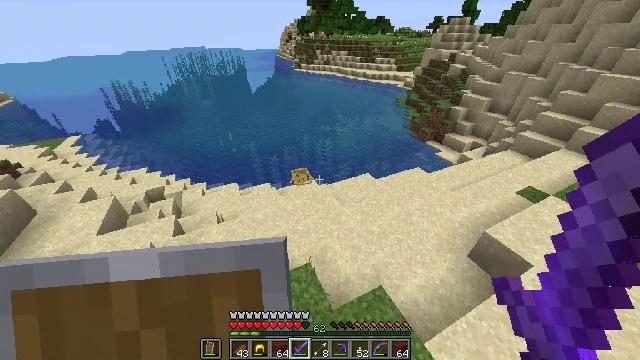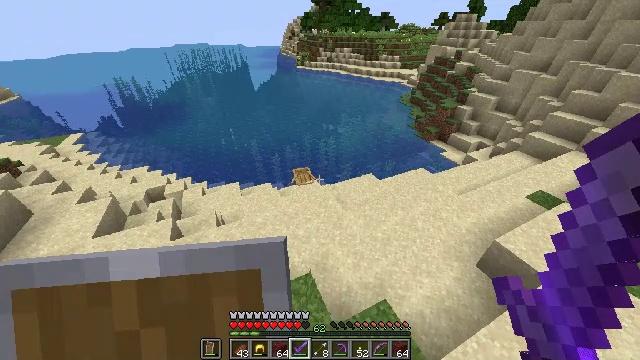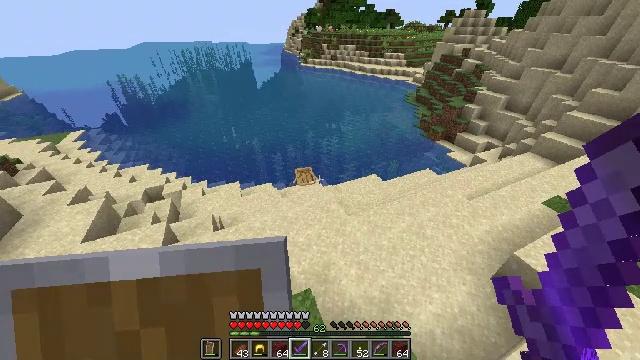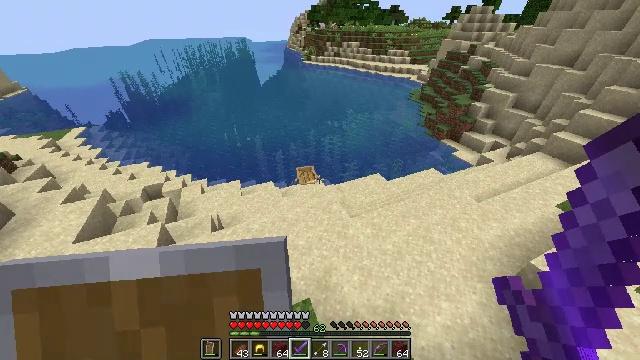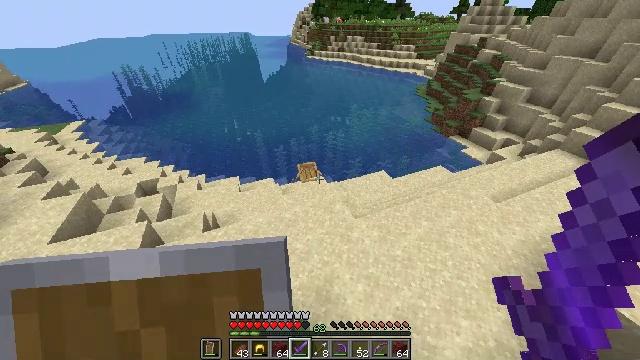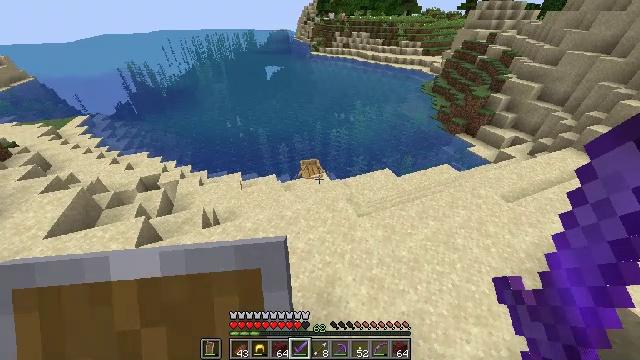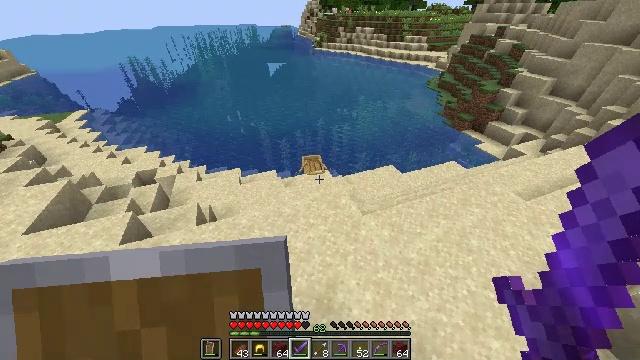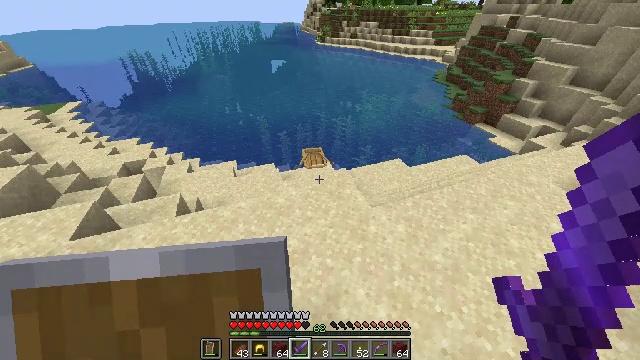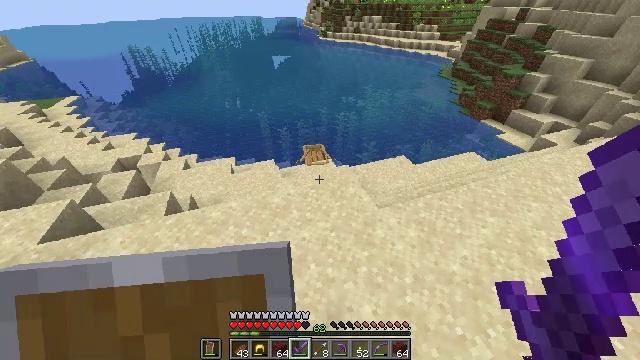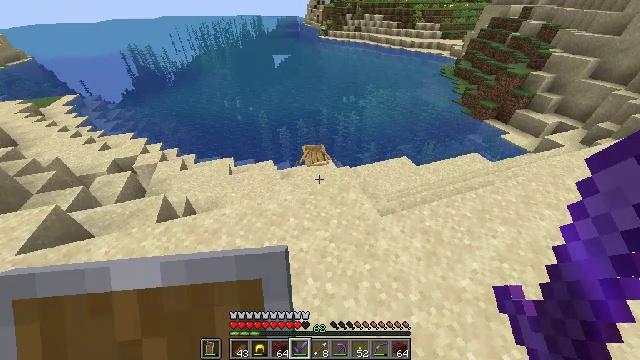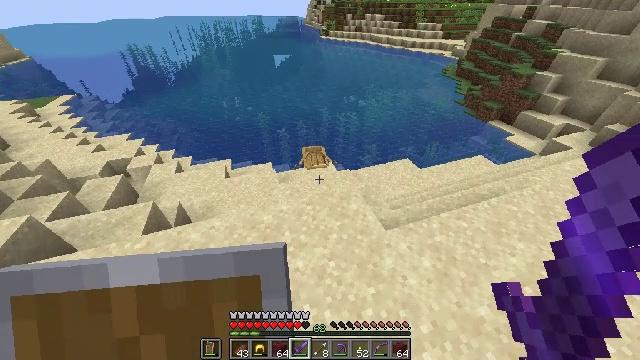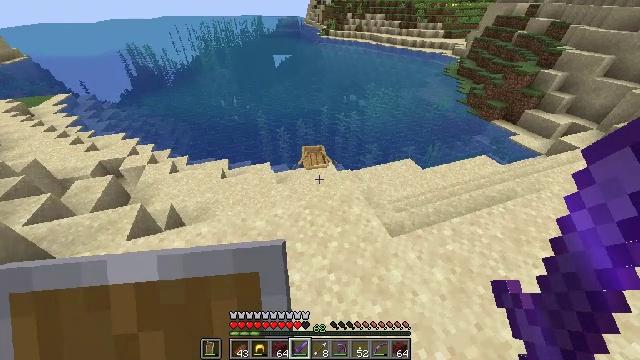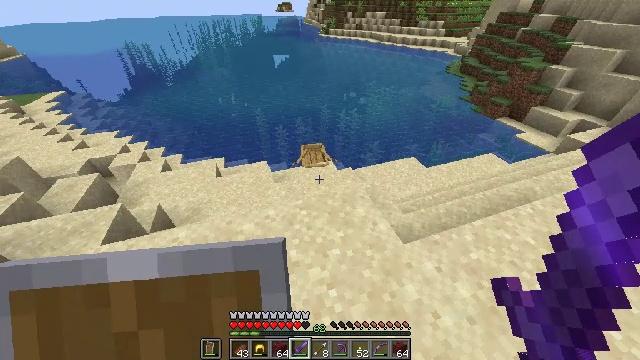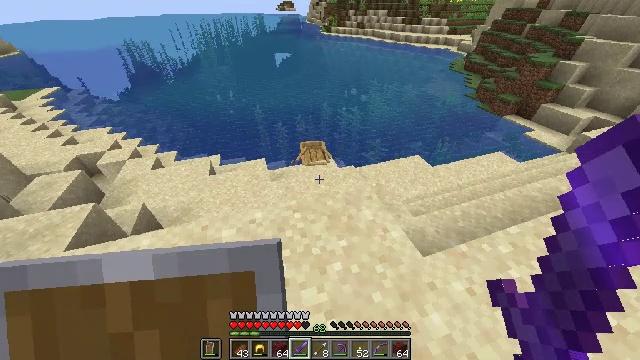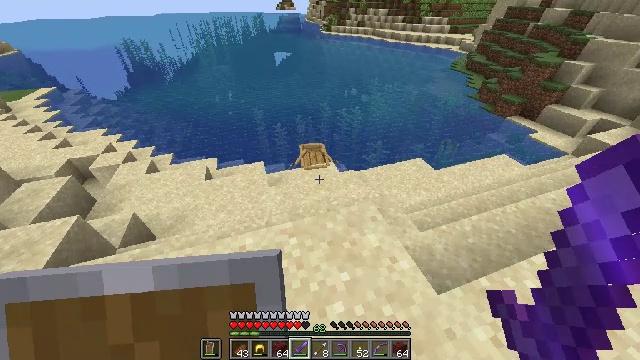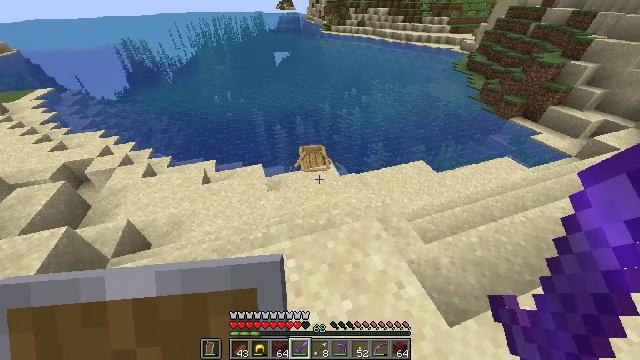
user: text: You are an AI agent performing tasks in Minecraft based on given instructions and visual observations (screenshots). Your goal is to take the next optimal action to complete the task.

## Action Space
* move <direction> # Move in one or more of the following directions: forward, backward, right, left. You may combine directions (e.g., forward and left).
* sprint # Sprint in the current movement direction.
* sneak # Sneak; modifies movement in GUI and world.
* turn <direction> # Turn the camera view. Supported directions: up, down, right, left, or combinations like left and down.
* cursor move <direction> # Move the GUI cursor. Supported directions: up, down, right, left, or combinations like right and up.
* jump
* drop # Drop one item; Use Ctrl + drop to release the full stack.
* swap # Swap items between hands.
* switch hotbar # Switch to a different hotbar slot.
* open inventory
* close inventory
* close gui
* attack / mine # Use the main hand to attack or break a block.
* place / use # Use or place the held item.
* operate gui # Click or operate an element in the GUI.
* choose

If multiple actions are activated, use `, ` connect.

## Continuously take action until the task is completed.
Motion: motion action
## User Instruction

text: Retrieve the ender chest safely.
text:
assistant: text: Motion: move forward
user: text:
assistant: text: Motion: move forward
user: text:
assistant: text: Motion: move forward
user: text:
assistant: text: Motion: move forward
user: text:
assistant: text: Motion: move forward, turn left
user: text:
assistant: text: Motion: move forward
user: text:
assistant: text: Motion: move forward
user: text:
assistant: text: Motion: move forward
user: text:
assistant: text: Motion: move forward
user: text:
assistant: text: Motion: move forward
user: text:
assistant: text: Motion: move forward
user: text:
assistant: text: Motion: move forward
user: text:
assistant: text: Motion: move forward
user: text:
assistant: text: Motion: move forward
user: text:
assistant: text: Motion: move forward
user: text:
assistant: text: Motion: move forward
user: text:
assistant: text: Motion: move forward
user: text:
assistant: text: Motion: move forward
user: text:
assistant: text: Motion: move forward
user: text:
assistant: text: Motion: move forward
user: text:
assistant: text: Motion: move forward
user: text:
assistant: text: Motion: move forward
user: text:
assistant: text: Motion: move forward
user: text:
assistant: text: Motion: move forward
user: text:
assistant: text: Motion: move forward
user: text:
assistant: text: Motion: move forward
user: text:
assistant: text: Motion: move forward
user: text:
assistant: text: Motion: move forward
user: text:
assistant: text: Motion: move forward
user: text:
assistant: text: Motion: move forward